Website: bh-photo
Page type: gifting
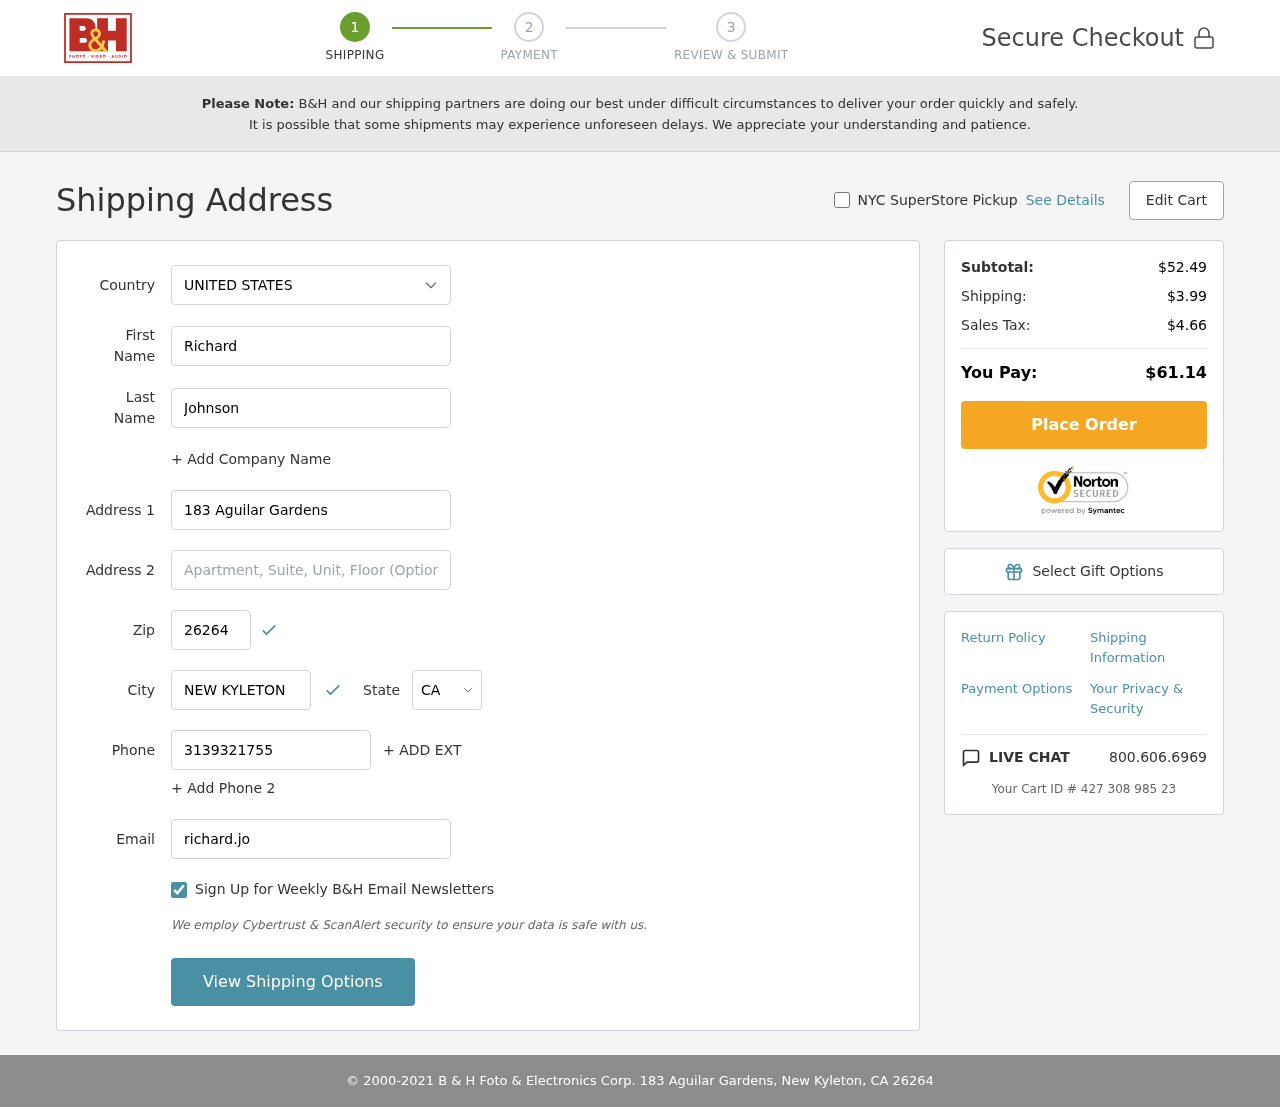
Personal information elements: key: PII_CITY
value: New Kyleton
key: PII_COUNTRY
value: United States
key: PII_EMAIL
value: richard.johnson@yahoo.com
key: PII_FIRSTNAME
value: Richard
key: PII_LASTNAME
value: Johnson
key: PII_PHONE
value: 3139321755
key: PII_POSTCODE
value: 26264
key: PII_STATE_ABBR
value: CA
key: PII_STREET
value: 183 Aguilar Gardens
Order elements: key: ORDER_SUBTOTAL
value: $52.49
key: ORDER_SHIPPING_COST
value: $3.99
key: ORDER_TAX
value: $4.66
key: ORDER_TOTAL
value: $61.14
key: ORDER_ID
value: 427 308 985 23